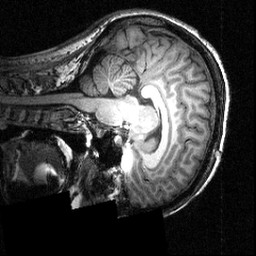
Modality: T1w
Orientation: sagittal
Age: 24
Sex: female
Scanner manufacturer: siemens
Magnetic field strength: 3.951 T
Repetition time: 1.5 s
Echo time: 0.00335 s